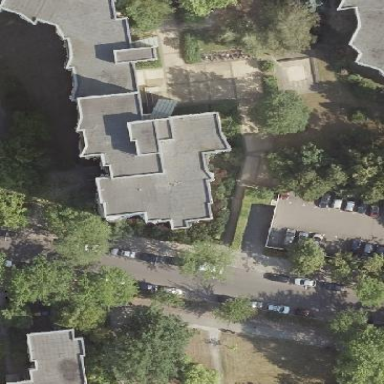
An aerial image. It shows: Building with apartments and flat roof.